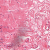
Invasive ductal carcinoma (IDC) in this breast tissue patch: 0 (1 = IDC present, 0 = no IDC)